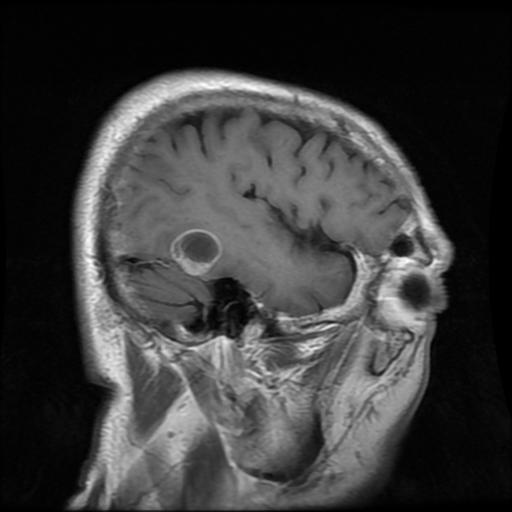
Label: glioma